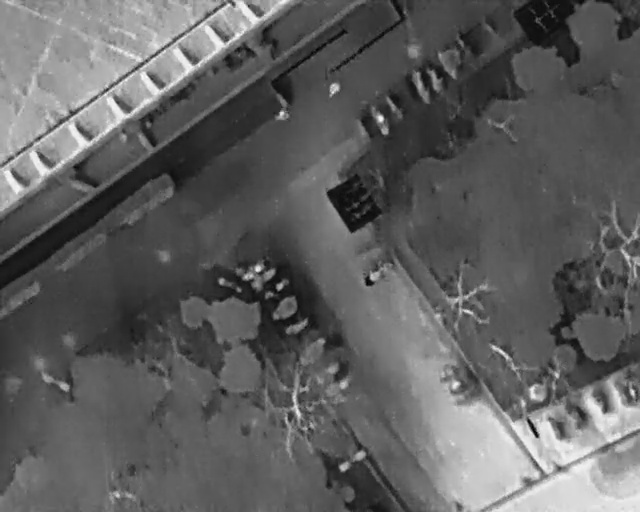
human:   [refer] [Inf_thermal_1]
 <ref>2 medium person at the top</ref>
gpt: <box>[[50, 16, 53, 18, 2], [43, 21, 45, 24, 2]]</box>

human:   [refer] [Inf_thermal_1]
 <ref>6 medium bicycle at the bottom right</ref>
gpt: <box>[[68, 70, 71, 75, 155], [70, 72, 72, 77, 152], [71, 74, 73, 80, 155], [85, 79, 87, 86, 65], [87, 79, 93, 82, 155], [91, 76, 96, 79, 152]]</box>